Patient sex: M
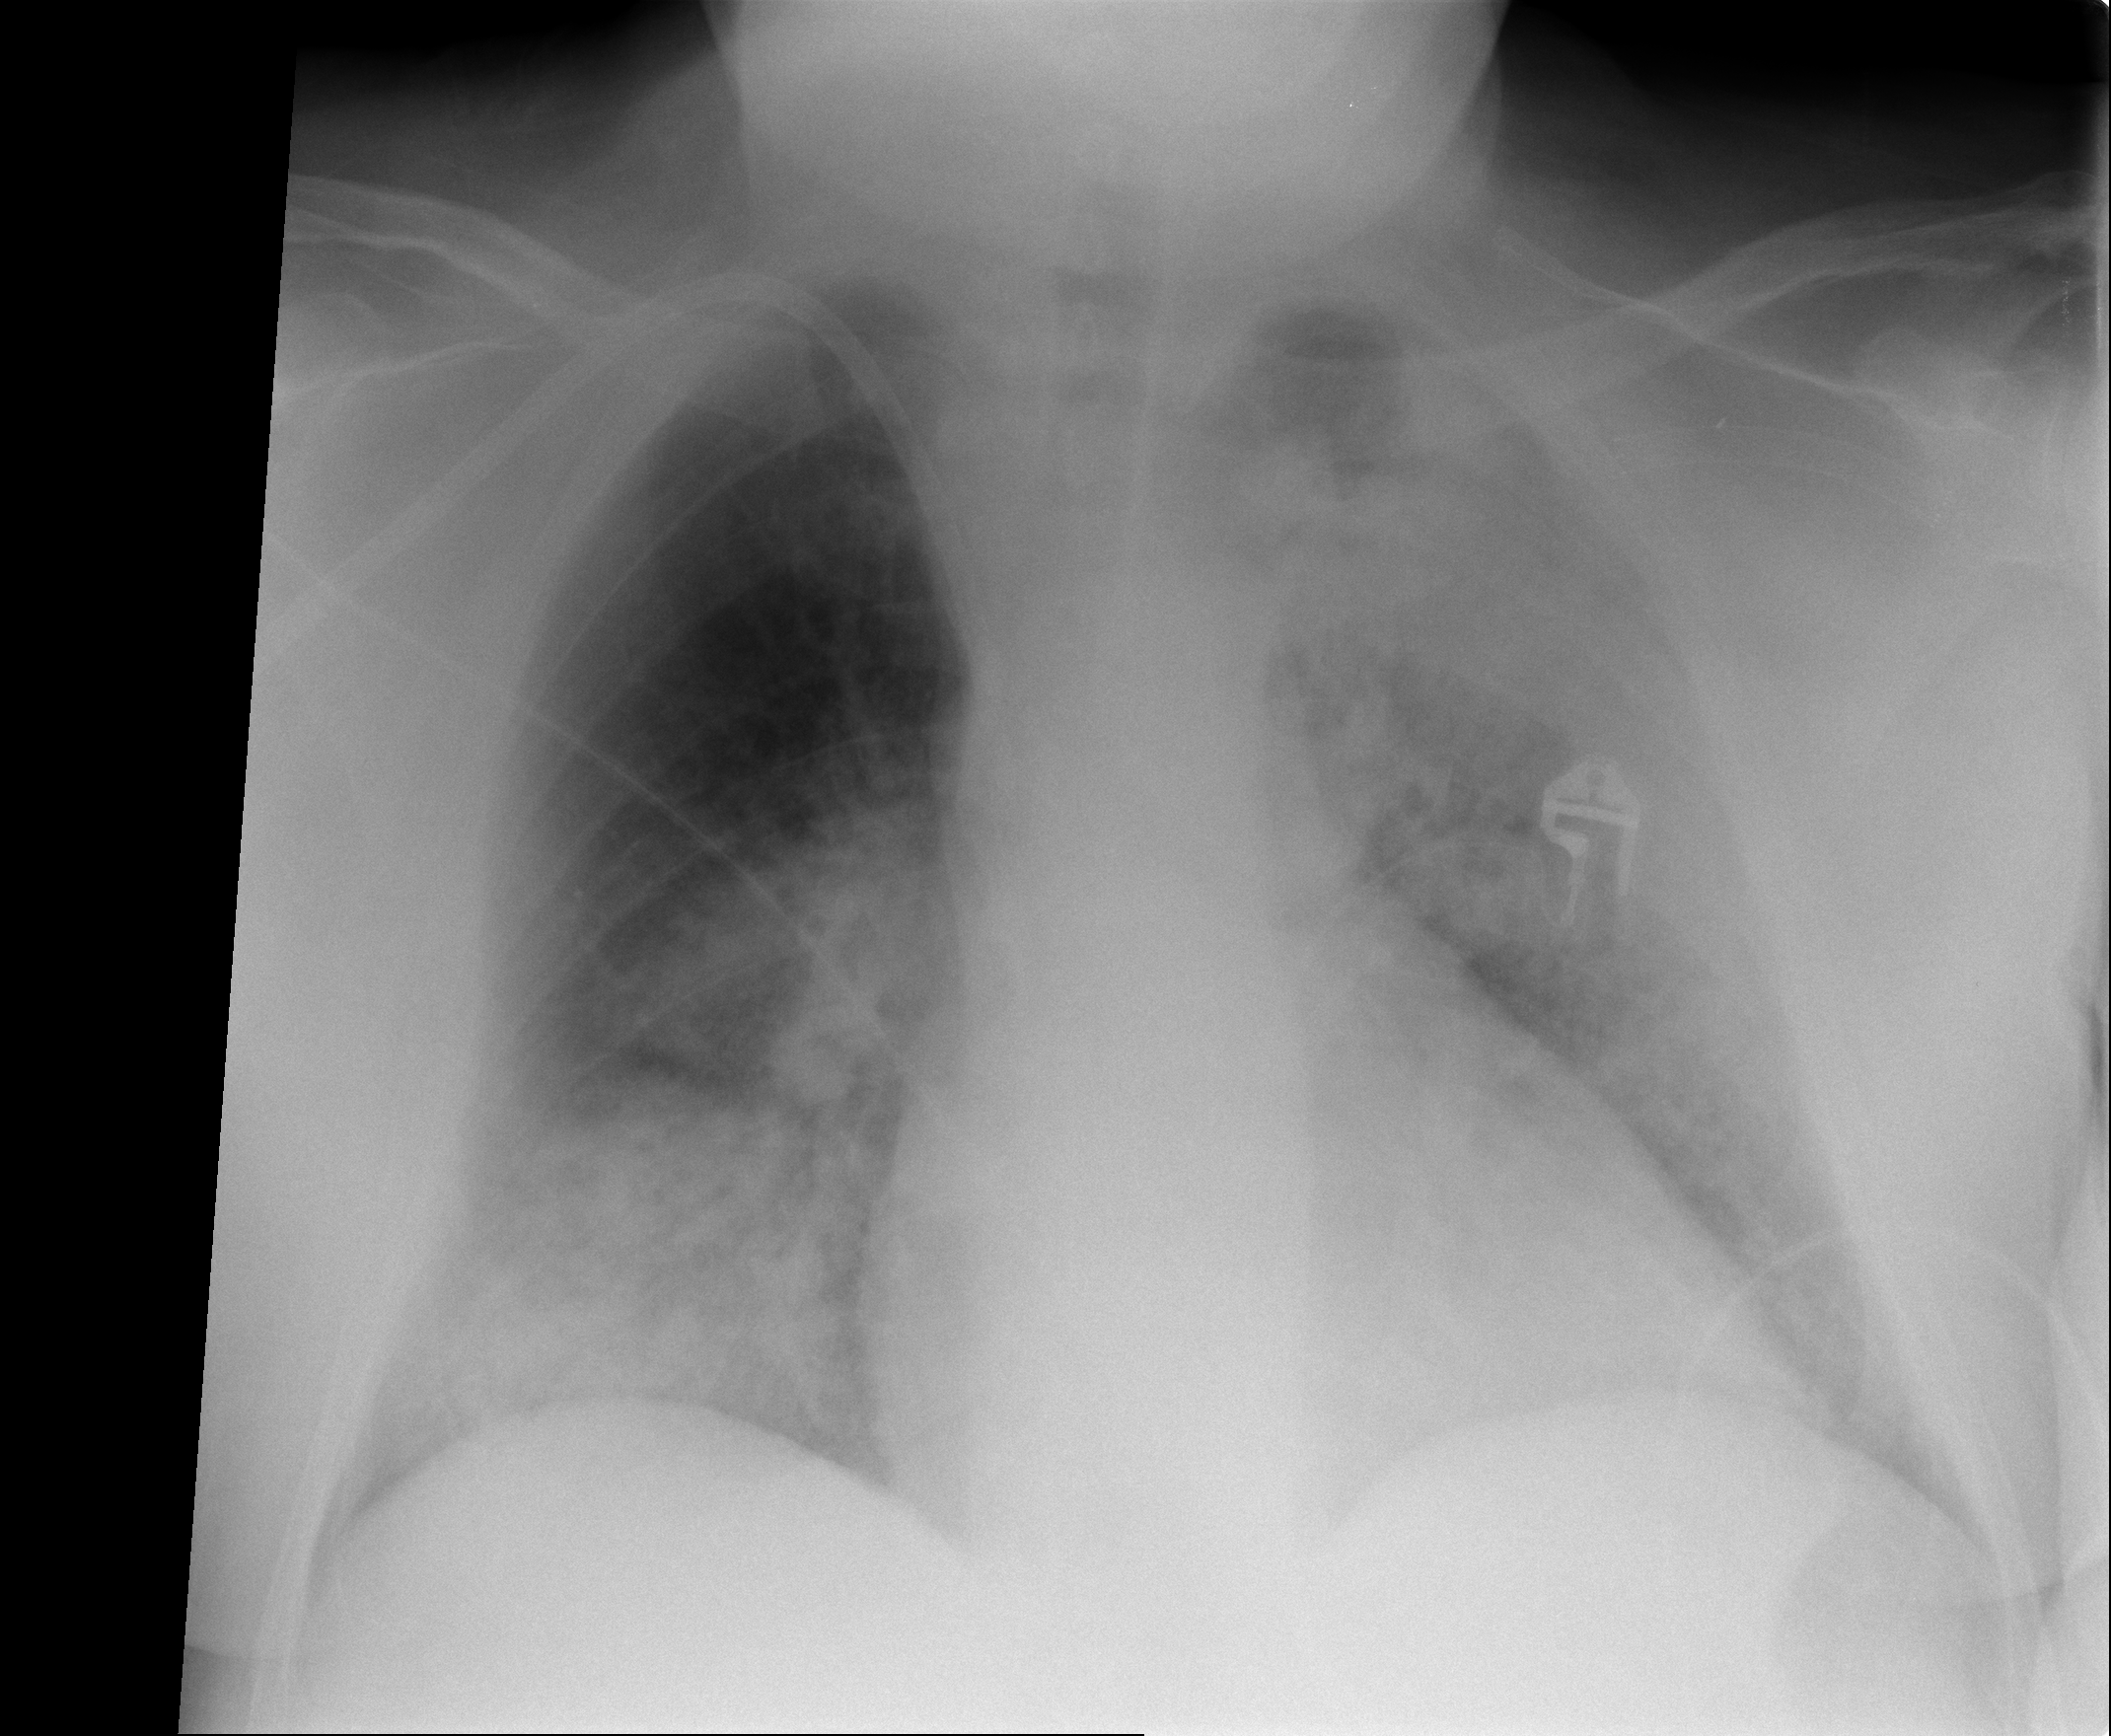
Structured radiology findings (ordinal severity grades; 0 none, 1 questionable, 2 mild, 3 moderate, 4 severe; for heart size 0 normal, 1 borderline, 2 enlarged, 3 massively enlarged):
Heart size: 1
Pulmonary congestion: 0
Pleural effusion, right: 0
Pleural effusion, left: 1
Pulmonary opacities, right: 3
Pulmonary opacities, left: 3
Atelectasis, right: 3
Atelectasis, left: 3